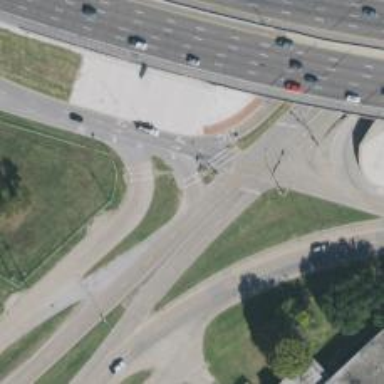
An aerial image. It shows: Secondary link road.